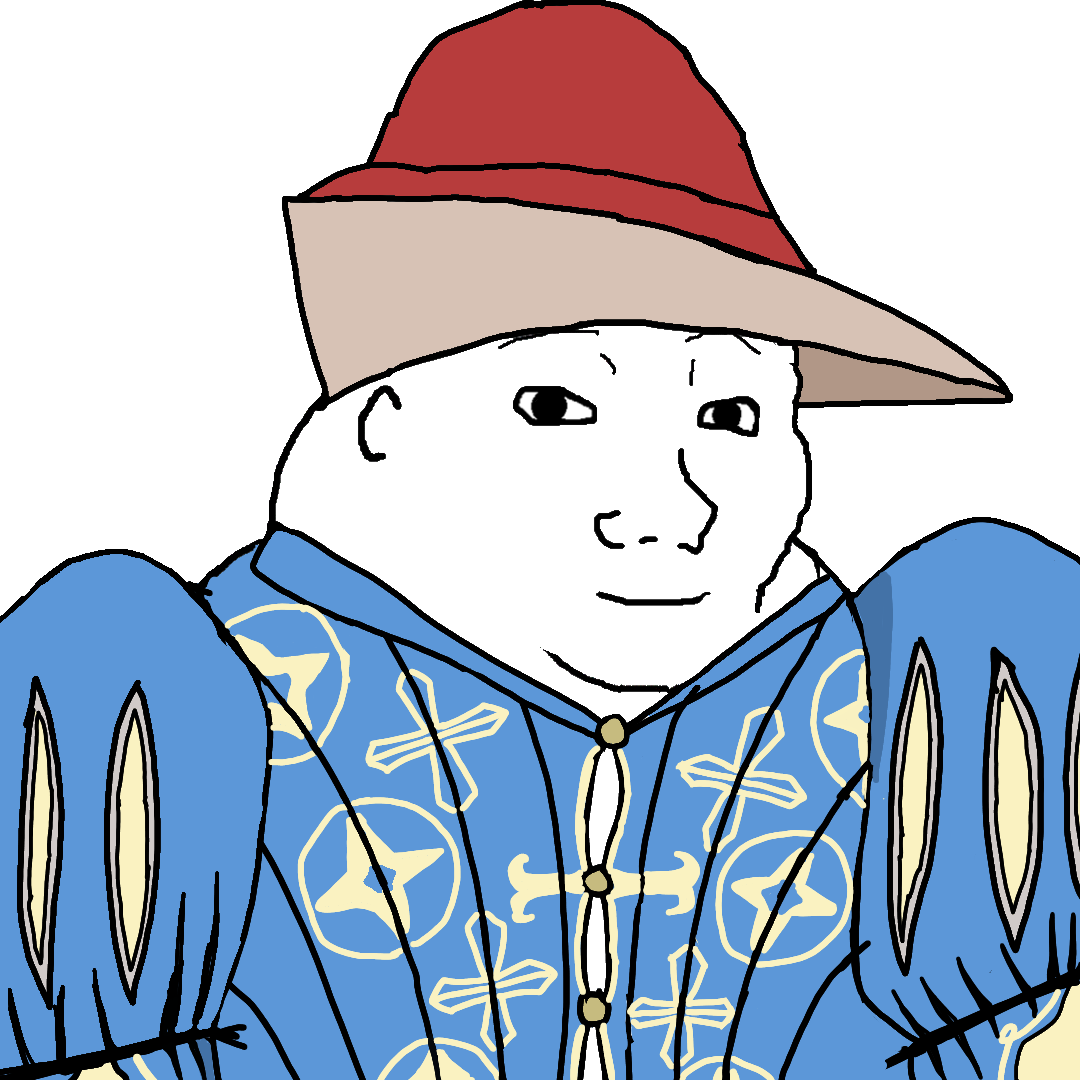
Label: 5_Blobjak